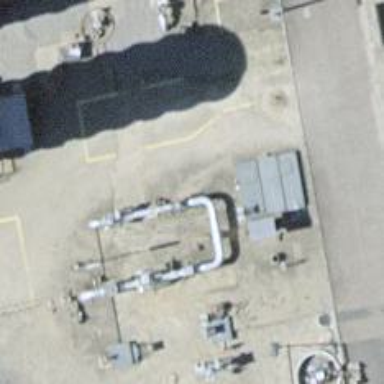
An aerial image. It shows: Pipeline structure.